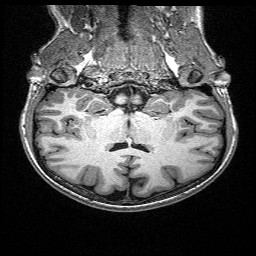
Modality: T1w
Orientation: sagittal
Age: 26
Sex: female
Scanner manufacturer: siemens
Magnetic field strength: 3 T
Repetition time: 2.4 s
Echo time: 0.03 s